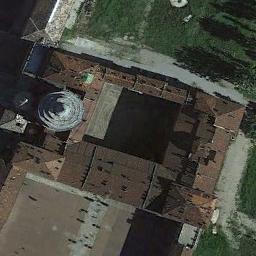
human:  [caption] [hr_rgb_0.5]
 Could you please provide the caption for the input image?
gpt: A church with a brown roof with a silver tower on the roof and many trees around the church .

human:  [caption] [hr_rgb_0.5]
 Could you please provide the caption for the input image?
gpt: The red church with a white circular roof is next to the grass .

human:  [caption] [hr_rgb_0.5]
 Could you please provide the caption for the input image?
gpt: This is a church that looks like a cross from above .

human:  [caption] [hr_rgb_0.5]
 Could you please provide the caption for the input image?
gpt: The church with a tower and the rest of the church has some orange roofs .

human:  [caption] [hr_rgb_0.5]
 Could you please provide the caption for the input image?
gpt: There are many buildings near the church .